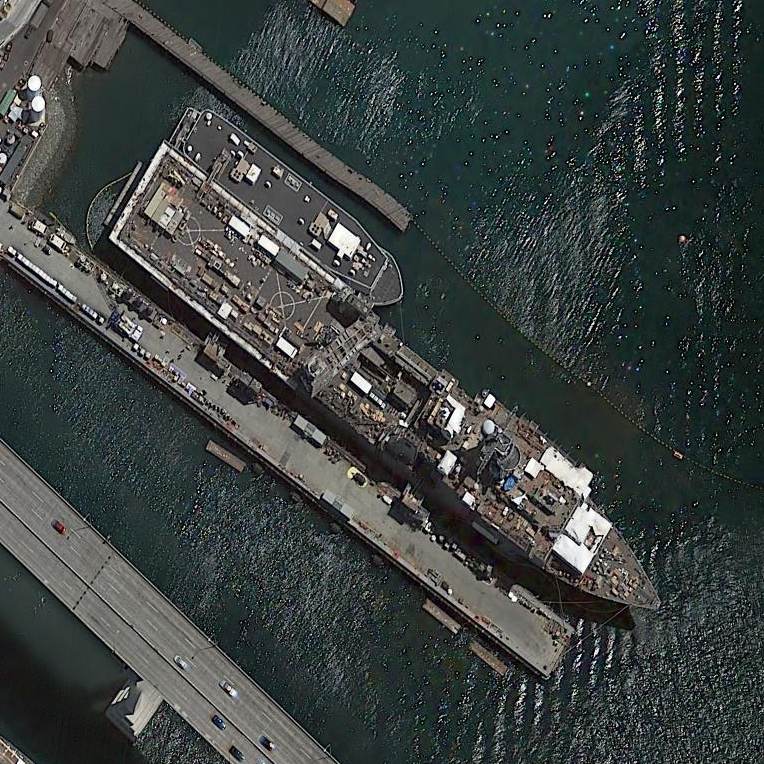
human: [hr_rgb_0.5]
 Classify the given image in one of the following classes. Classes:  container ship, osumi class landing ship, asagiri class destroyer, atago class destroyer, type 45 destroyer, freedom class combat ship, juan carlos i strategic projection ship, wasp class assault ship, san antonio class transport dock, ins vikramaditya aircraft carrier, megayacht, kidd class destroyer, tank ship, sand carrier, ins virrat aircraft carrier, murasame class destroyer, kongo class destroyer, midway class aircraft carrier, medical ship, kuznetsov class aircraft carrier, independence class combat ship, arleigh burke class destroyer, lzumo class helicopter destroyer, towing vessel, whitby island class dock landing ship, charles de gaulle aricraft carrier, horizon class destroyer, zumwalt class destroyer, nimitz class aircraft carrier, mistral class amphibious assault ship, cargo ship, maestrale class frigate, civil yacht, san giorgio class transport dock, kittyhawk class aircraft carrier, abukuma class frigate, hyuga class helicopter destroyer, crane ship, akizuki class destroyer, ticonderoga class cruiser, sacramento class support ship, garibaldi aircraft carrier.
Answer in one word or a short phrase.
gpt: Whitby Island class dock landing ship